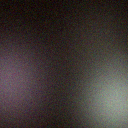
Screen state: off